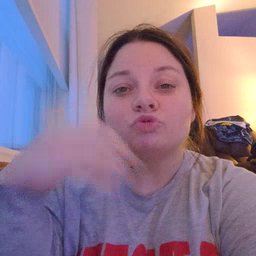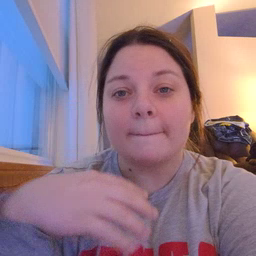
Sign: drop